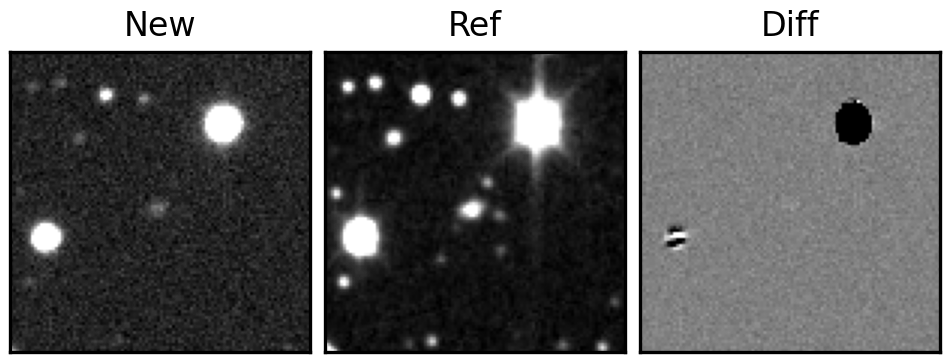
Label: real